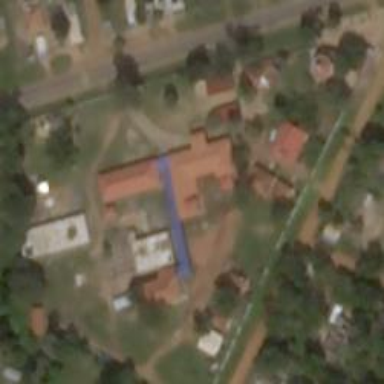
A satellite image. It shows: Hospital building.